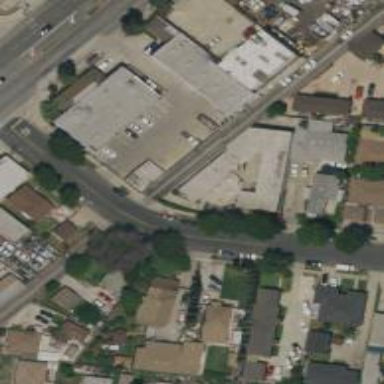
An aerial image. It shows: Alley classified as service road.